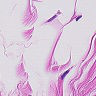
Metastatic tissue present: no